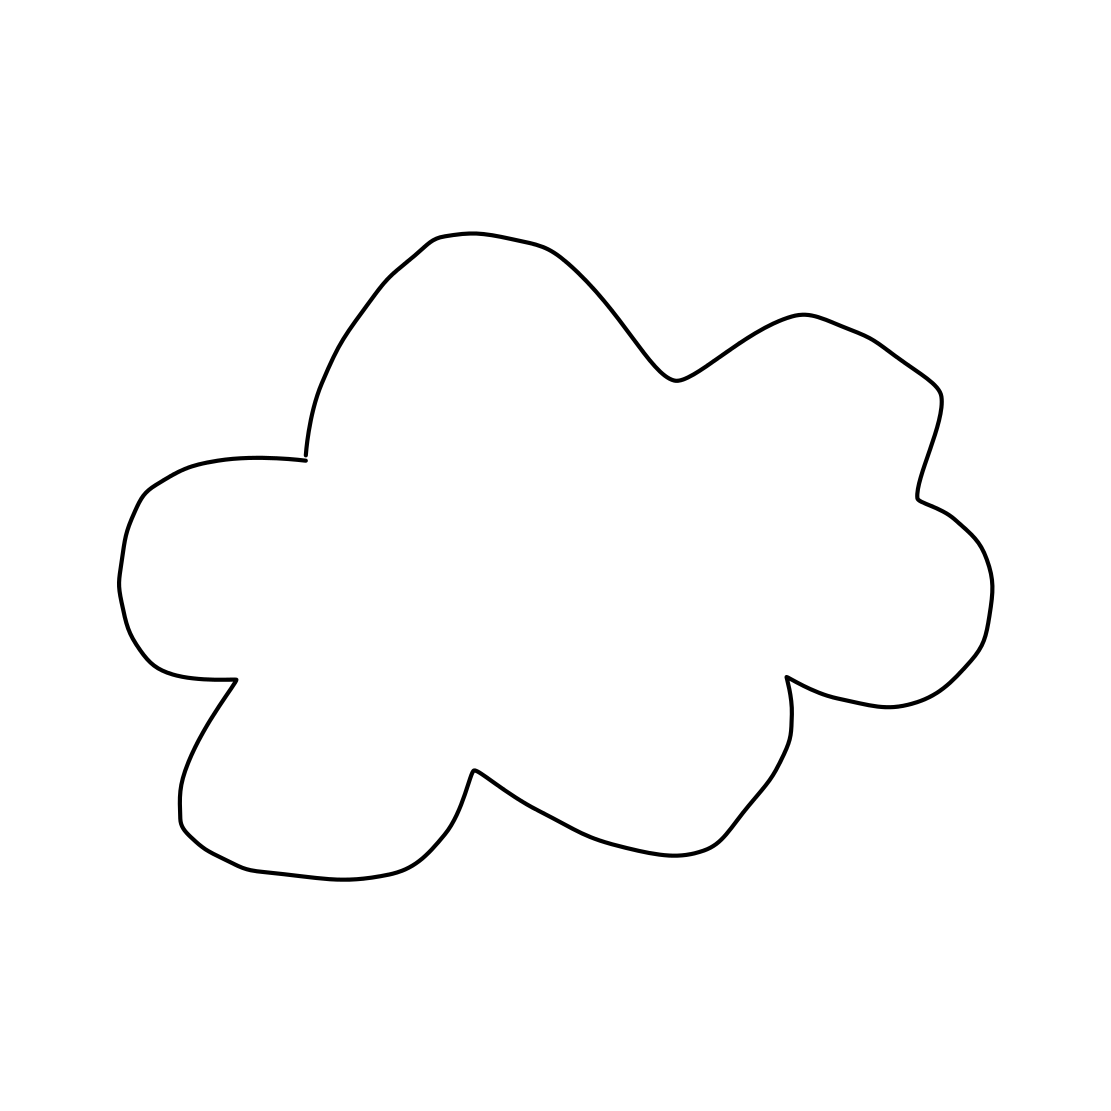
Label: cloud